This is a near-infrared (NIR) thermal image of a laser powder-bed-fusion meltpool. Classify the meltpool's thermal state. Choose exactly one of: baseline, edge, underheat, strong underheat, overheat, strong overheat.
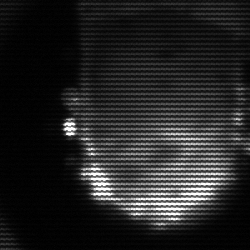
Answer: baseline